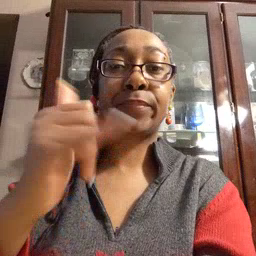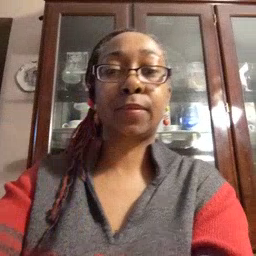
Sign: yellow